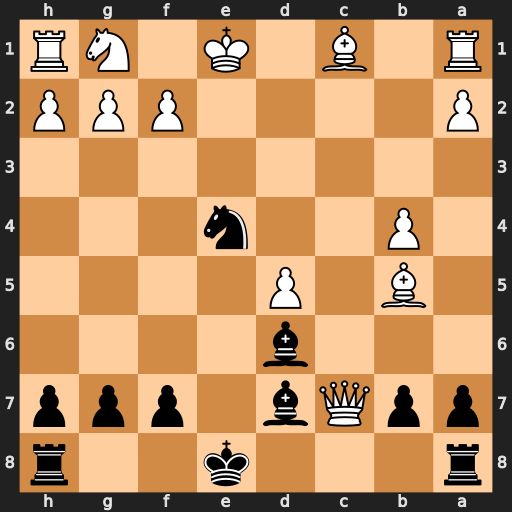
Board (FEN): r3k2r/ppQb1ppp/3b4/1B1P4/1P2n3/8/P4PPP/R1B1K1NR
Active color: b
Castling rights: KQkq
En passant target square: -
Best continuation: Bxc7 Bxd7+ Kxd7